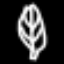
Label: leaf